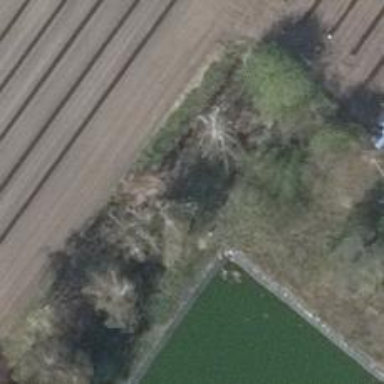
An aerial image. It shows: Row of deciduous broadleaved trees.